Field crop: tomato
Growth stage: 1
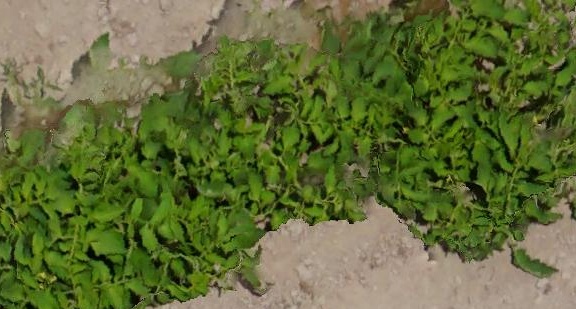
Species: tomato